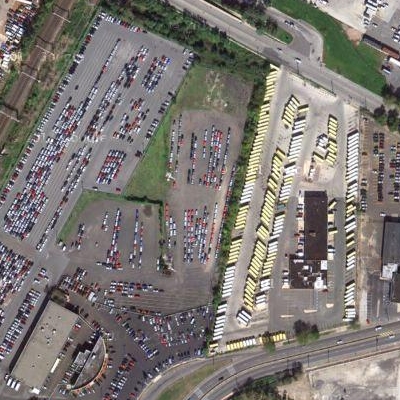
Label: gParking